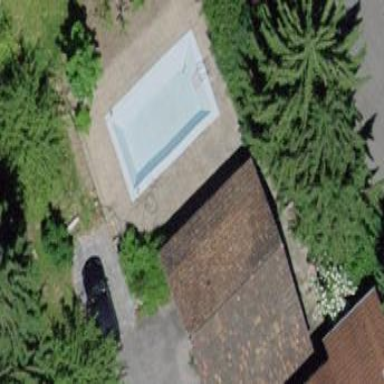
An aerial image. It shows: Swimming pool located in leisure land.